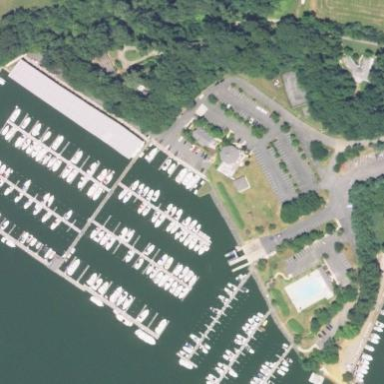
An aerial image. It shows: Marina on leisure land.